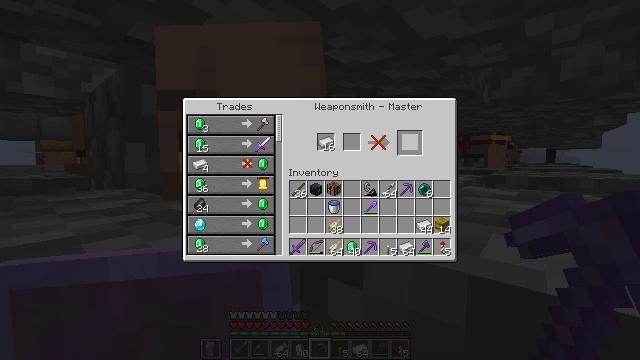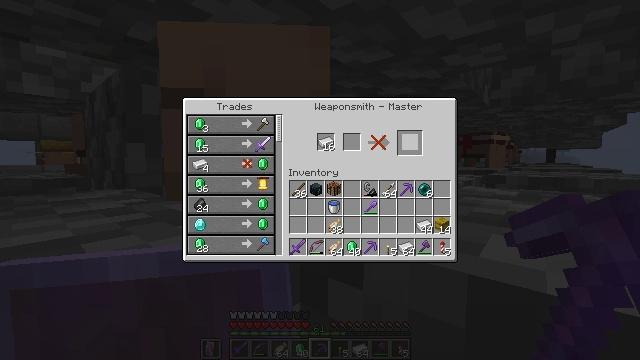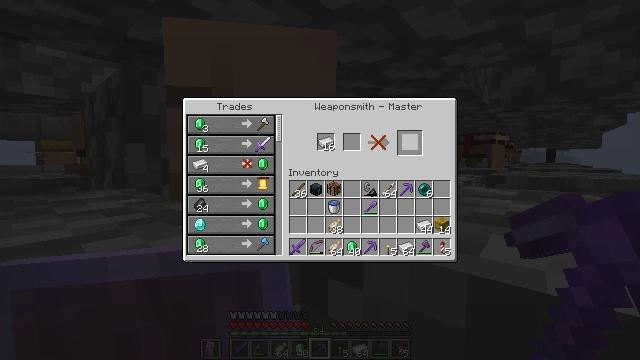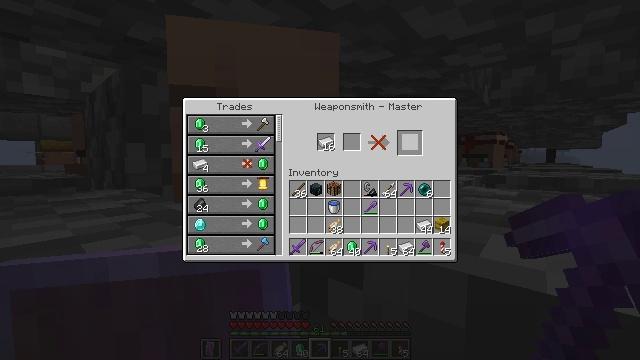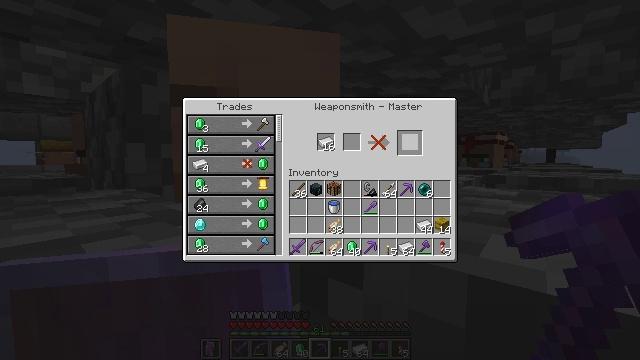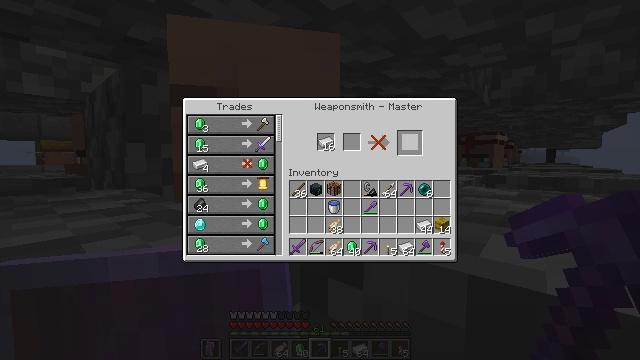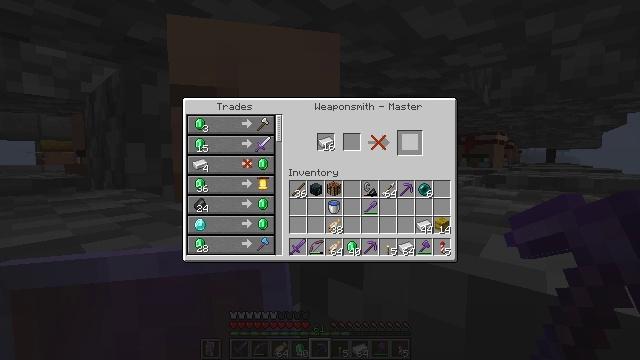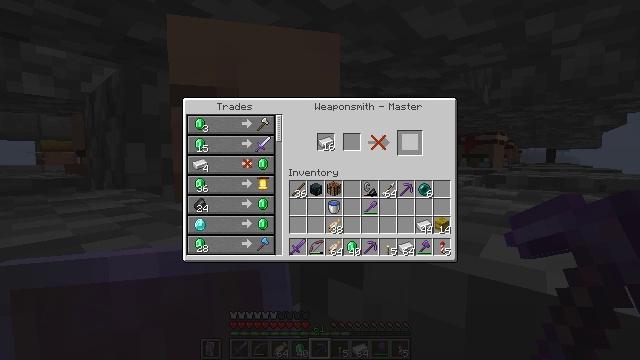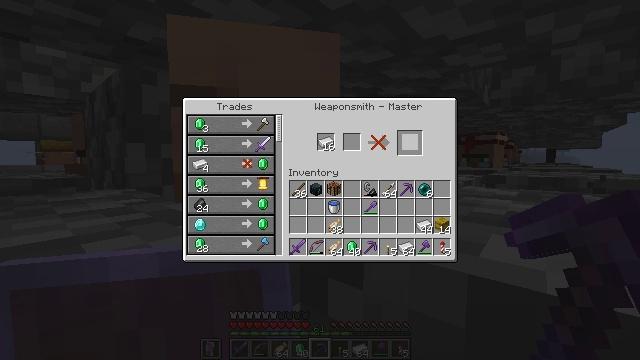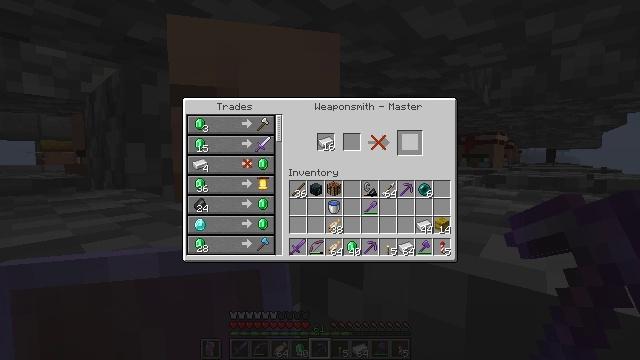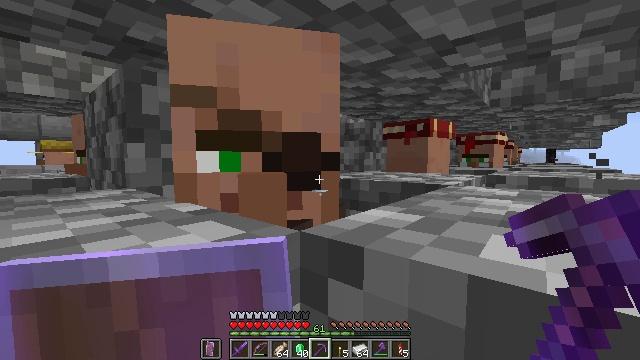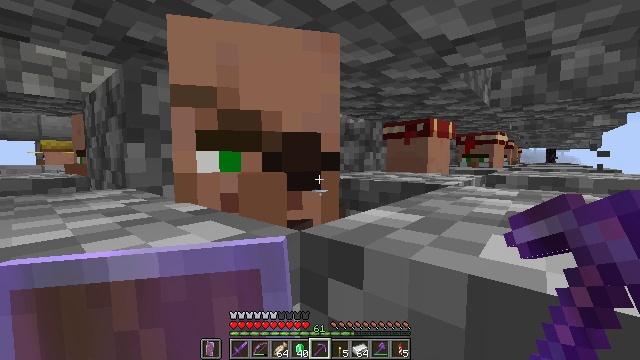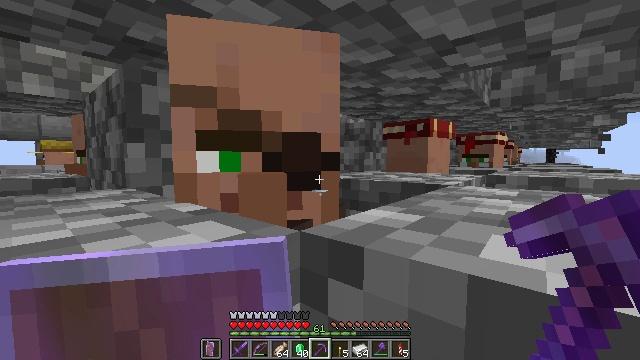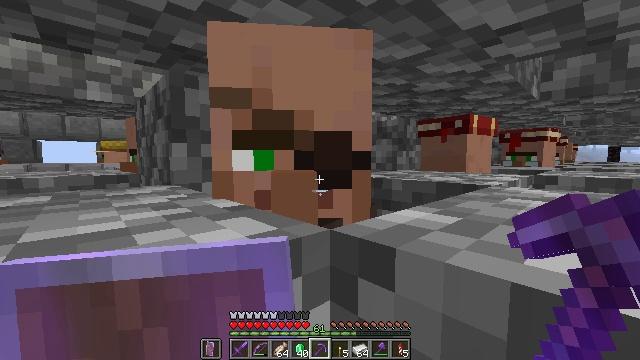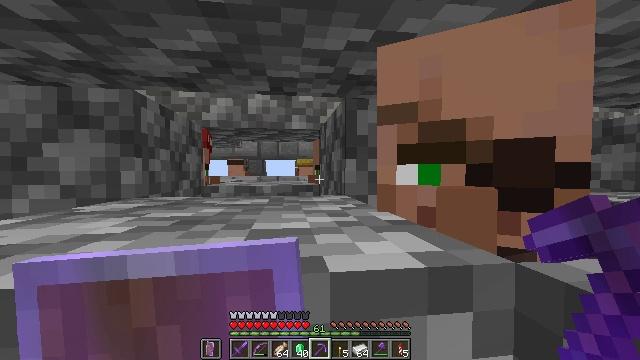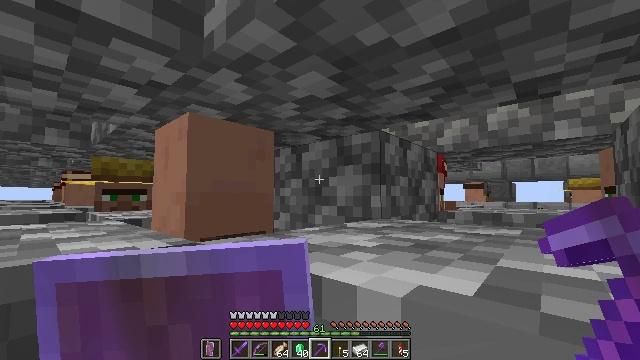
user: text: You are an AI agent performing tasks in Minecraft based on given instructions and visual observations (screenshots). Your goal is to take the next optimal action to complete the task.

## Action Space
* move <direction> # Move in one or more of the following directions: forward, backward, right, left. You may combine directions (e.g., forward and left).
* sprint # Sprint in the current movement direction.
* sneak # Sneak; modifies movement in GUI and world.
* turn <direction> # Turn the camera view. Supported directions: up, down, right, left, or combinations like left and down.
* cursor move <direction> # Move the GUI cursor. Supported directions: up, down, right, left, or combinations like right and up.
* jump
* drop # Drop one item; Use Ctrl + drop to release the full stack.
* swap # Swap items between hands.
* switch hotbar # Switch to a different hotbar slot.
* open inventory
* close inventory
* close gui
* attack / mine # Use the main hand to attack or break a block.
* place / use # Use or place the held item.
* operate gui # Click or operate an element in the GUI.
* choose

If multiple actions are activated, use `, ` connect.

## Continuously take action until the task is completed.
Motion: motion action
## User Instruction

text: Create a chainmail helmet in the crafting grid.
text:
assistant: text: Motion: sneak, attack / mine
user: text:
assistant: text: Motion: sneak, attack / mine
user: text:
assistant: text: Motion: sneak, attack / mine
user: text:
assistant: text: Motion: sneak, attack / mine
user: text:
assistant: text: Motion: sneak, attack / mine
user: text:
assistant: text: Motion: no_op
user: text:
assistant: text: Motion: no_op
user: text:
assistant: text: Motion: no_op
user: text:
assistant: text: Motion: no_op
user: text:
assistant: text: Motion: no_op
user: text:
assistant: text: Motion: no_op
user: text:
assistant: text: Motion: no_op
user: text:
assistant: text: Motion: turn left
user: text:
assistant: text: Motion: turn left and up
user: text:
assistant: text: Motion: turn left and up
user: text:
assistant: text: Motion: turn left
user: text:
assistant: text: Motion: turn left
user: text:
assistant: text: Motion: no_op
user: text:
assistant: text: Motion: no_op
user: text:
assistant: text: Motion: no_op
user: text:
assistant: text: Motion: no_op
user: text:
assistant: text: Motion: no_op
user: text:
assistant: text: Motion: no_op
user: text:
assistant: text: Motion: no_op
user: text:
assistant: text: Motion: no_op
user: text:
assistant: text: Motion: no_op
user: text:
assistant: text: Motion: no_op
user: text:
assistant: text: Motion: no_op
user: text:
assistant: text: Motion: no_op
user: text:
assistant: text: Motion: no_op